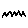
Label: zigzag